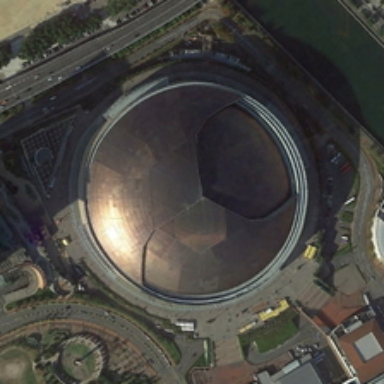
Some buildings are around a circle center building near a road and a river .